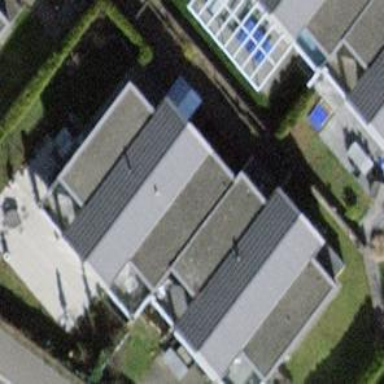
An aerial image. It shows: Semidetached house.